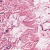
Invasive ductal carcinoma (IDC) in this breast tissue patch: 0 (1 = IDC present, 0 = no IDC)